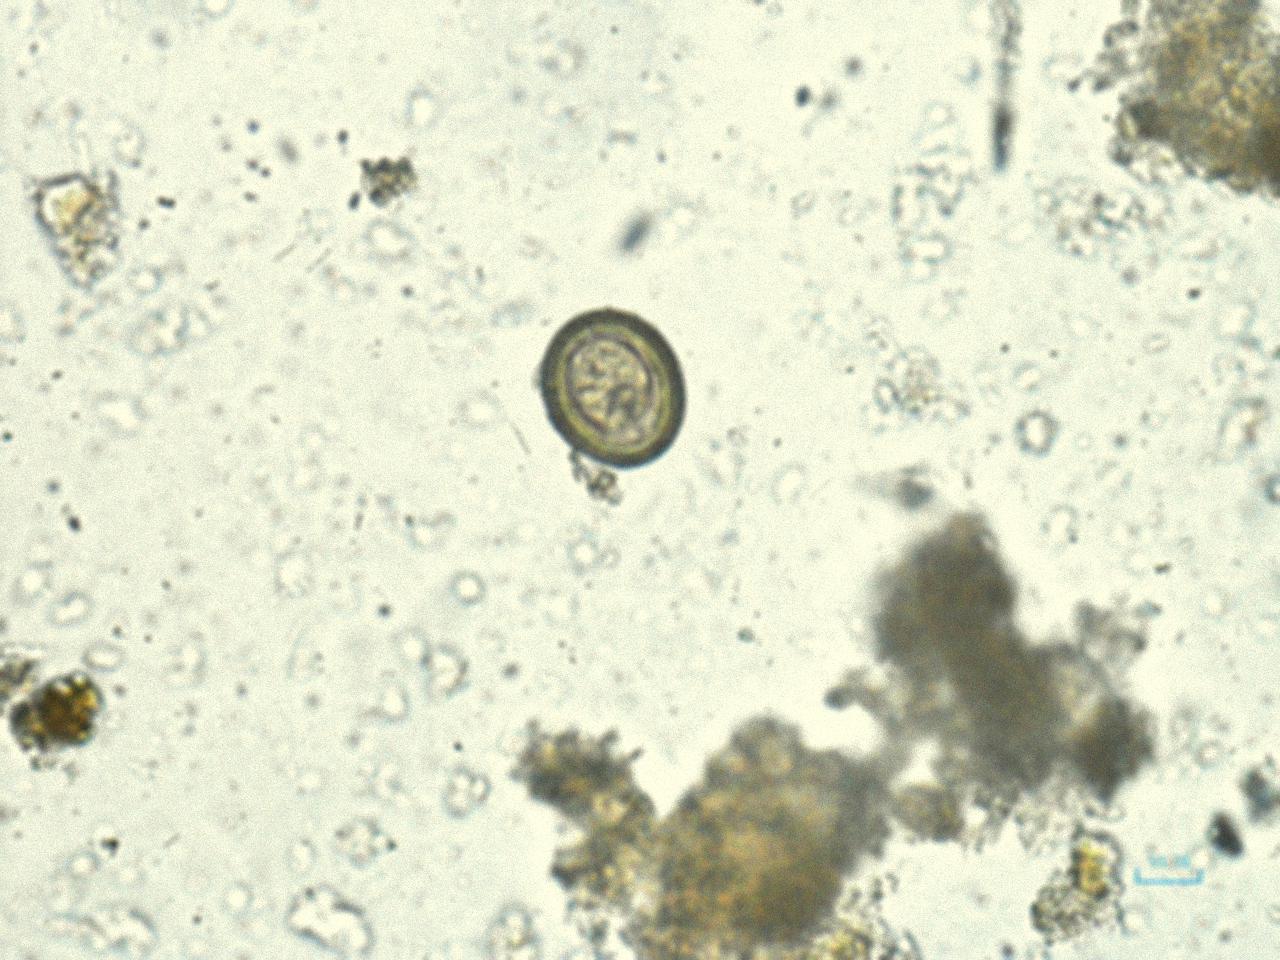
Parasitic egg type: Taenia spp. egg